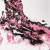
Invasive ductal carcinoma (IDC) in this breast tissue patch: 0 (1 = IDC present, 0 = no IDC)